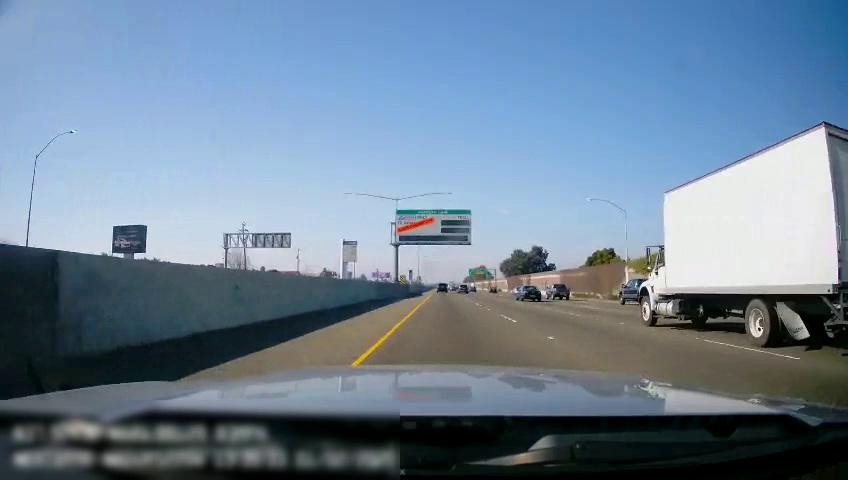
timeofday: Day
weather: Sunny
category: Drivable Space
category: Vehicles | SUV
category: Vehicles | Truck
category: Vehicles | Car
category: Vehicles | Truck
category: Vehicles | Truck
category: Vehicles | SUV
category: Lanes | Current Lane
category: Lanes | Current Lane
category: Lanes | Alternate Lane
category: Lanes | Alternate Lane
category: Traffic | Signs
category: Traffic | Signs
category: Traffic | Signs